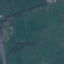
Label: Pasture